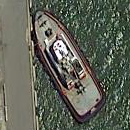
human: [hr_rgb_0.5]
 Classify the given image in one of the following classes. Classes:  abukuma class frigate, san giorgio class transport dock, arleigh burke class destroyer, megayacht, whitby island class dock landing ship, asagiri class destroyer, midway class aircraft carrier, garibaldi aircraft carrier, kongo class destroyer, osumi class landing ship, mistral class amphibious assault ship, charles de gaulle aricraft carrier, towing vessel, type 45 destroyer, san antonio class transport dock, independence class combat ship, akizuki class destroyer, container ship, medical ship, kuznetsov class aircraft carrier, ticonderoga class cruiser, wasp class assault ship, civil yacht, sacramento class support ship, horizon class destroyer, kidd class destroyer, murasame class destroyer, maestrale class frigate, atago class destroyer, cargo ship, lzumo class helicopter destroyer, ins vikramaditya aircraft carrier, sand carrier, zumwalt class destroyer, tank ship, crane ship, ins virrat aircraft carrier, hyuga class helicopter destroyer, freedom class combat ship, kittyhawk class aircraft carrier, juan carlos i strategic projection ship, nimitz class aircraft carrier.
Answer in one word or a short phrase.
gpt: Towing vessel